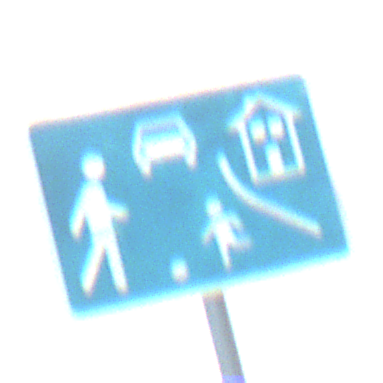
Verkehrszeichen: BeginnVerkehrsberuhigterBereich
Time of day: SunriseSunset
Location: Outdoor (RoadRail)
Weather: PartlyCloudy
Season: NotSpecified
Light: Natural